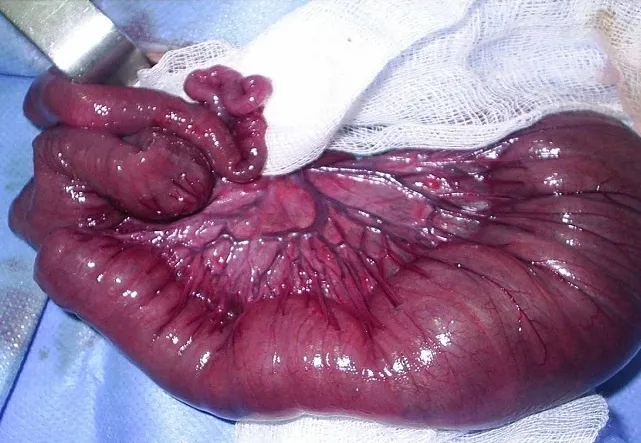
Intra-operatively, the colon and distal ileum were found contracted; the ileum proximal to the transition zone was distended.
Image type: medical_photograph (other_medical_photograph)